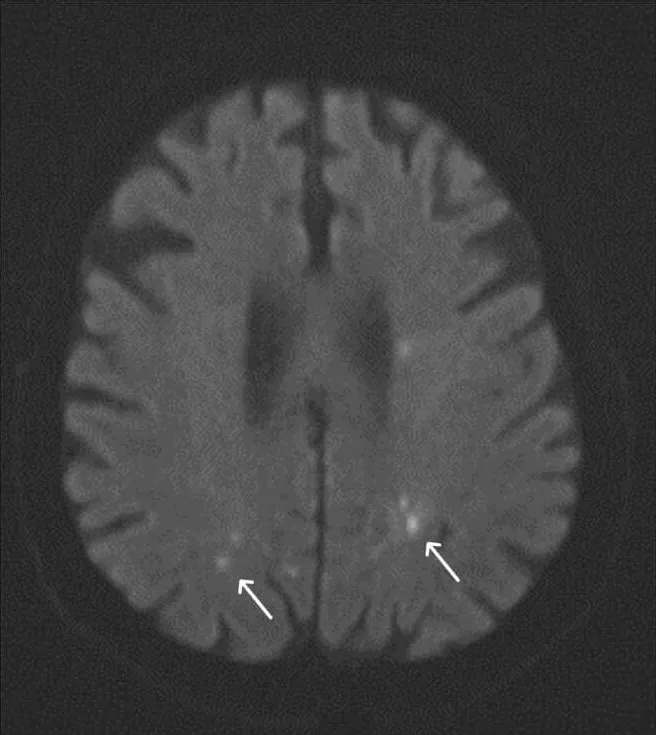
Horizontal MRI sections demonstrating selections of multiple brain lesions.
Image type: radiology (mri)